Question: Is there a way to get a row that is in edit mode?
I know I can get it here '- (void)tableView:(UITableView *)tableView commitEditingStyle:(UITableViewCellEditingStyle)editingStyle forRowAtIndexPath:(NSIndexPath *)indexPath'
but how do I get it out side of this method?
'NSIndexPath *indexPath = [self.tableView indexPathForSelectedRow];' doesn't work as it returns NULL...
When I mean edit mode that means the row has shifted to the left and shows Delete at the right hand side...

Thanks in advance.
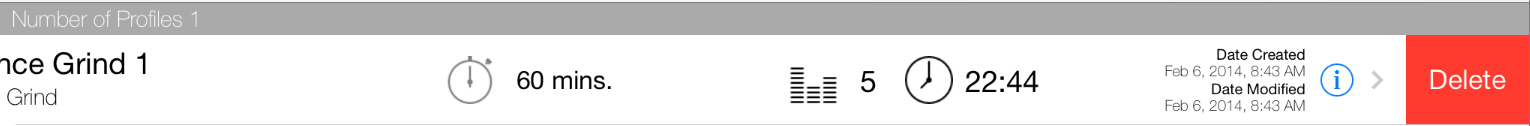
Answer: 'indexPathForSelectedRow' does not work because the row is not selected.
Define a property to hold the current row selected for deletion:
'''
@property (nonatomic, strong) NSIndexPath *indexPathOfDeleteRow;
'''
Then use 'tableView:commitEditingStyle:forRowAtIndexPath' to update the property:
'''
- (void) tableView:(UITableView *)tableView
commitEditingStyle:(UITableViewCellEditingStyle)editingStyle
forRowAtIndexPath:(NSIndexPath *)indexPath
{
if (editingStyle == UITableViewCellEditingStyleDelete)
self.indexPathOfDeleteRow = indexPath;
}
'''